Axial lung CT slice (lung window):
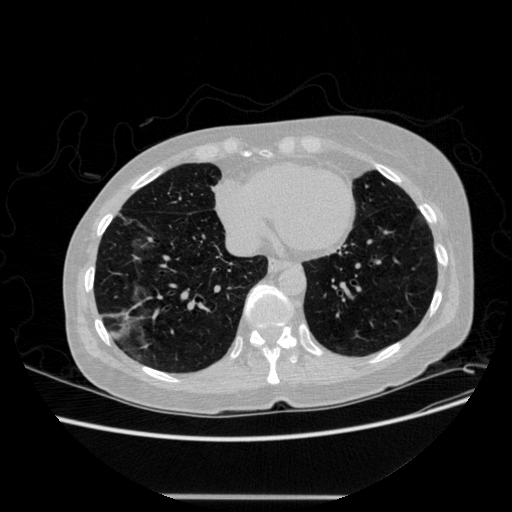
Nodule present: no